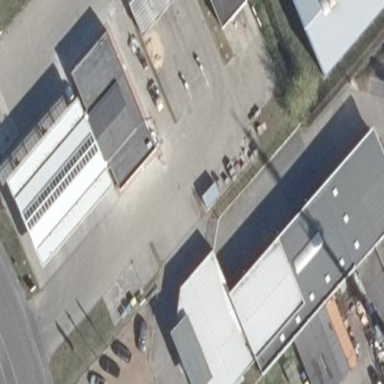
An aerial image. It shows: Building housing car shop.